Question: I'm having a lot of difficulty finding answers to a scenario I have to implement using 'DotNetOpenAuth' and a particular flow I have to deal with.
In the graphic below I am in control of both the MVC site and API. The API is both my Authorisation server and my Resource Server.
The process is fairly obvious in a case where the user has created a local account on my system as I'm dealing with user name and password credetials to log them into the site which I can then pass to my Token endpoint and subequently pass to the 'HandleTokenRequest' of my authorisation server in order to get access tokens and refresh tokens for my client to then start accessing resources.
The flow that I'm at a loss with currently is if a user decides to log in to my site using their Google credentials (for example). In this scenario how do I grant them access tokens and refresh tokens from my own authorisation server in my API?
What would I include in the request to my API Token endpoint?
I have written my own API client which inherits from the 'WebServerClient' class that is part of the 'DotNetOpenAuth' library.
I have seen that there is an interface provided for handling tokens called 'IServiceProviderTokenManager' but that appears to be used in OpenID provider scenarios and not in an API client implementation like mine so I'm assuming that I need to write a custom class for storing and retrieving my own API tokens on the client side but would like that confirmed as well?
Its worth mentioning that both the web site and the API have complete access to the same security database but only the API has access to the database where any resources are held.
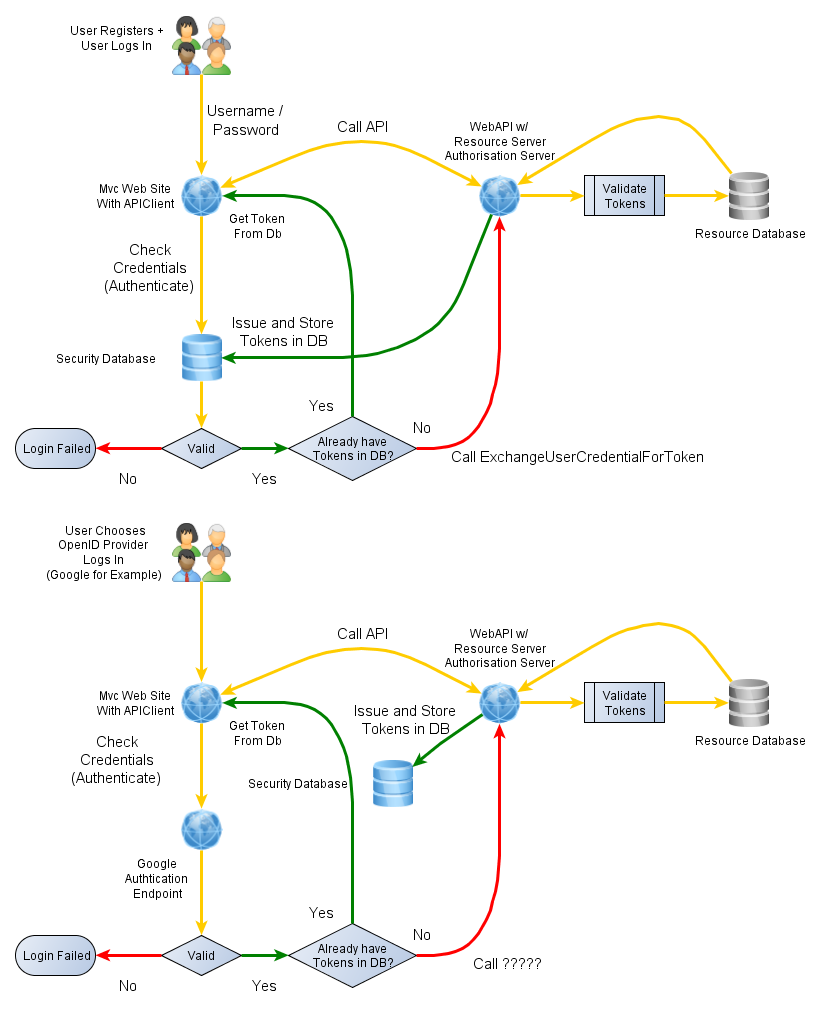
Answer: Just for completeness I thought I'd update this question with my answer.
What I ended up doing was moving the 'Authorize' and 'Token' endpoints into my MVC 4 application rather than having them within the API itself.
This way when calling the Authorize endpoint with a logged in user (thus having an ASP.NET FormsAuthentication cookie present) it is possible to get an authorisation code granted when the request processing hits this code:
'''
// Consider auto-approving if safe to do so.
if (((OAuth2AuthorizationServer)this.authorizationServer.AuthorizationServerServices).CanBeAutoApproved(pendingRequest))
{
var approval = this.authorizationServer.PrepareApproveAuthorizationRequest(pendingRequest, HttpContext.User.Identity.Name);
return this.authorizationServer.Channel.PrepareResponse(approval).AsActionResult();
}
'''
Once you have an authorisation code you can then call into the Token endpoint using a 'WebServerClient' instance and calling its 'RequestUserAuthorization' method.
When this calls back you can then call the 'ProcessUserAuthorization' method which will return an 'IAuthorizationState' object with your access token and refresh token.